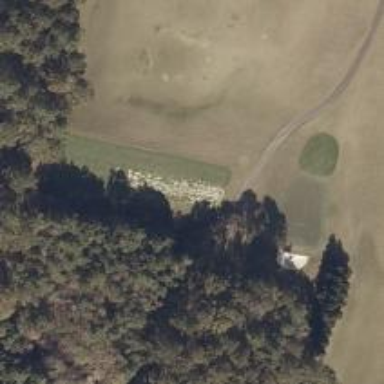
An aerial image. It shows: Pathway for golfing.